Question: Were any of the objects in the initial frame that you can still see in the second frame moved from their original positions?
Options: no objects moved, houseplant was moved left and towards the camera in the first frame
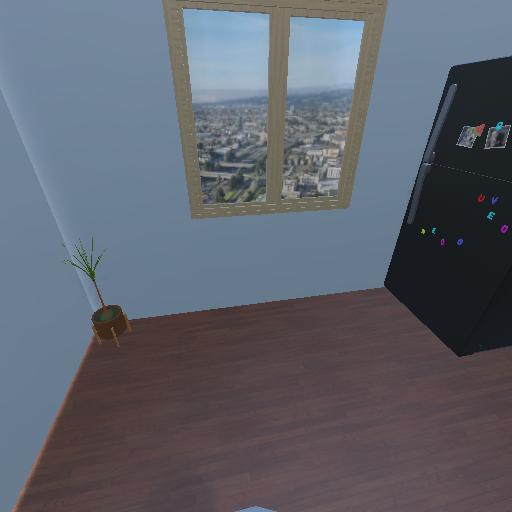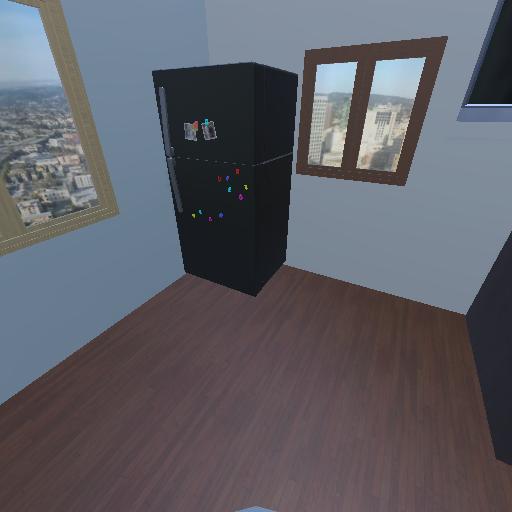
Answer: no objects moved